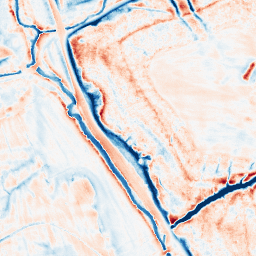
Category: edge_preserving
Decomposition family: anisotropic_diffusion
Decomposition parameters: iterations: 50
kappa: 100
gamma: 0.2
Upsampling method: quintic
Upsampling parameters: scale: 4
Upsampling scale: 4